如图，$\triangle ABC$ 中，$\angle ACB = 90^\circ$，$BC = 6$，$AC = 8$。点 $D$ 在边 $CB$ 上，将 $\triangle ACD$ 沿着 $AD$ 翻折至 $\triangle AC'D$ 的位置，射线 $C'D$ 交线段 $AB$ 于点 $E$。当 $\triangle EDB$ 是等腰三角形时，$\triangle ADE$ 的面积为\underline{\quad\quad\quad}。

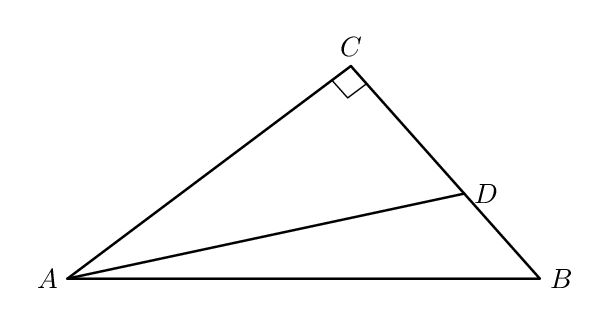
【解答】
【答案】$16\sqrt{5}-32$ 或 $\frac{20}{3}$

\vspace{1em}

【分析】当 $DE = BE$ 时，过点 $E$ 作 $EF \perp BD$ 于 $F$，过点 $D$ 作 $DG \perp BE$ 于 $G$，利用勾股定理可得 $AB = 10$，解直角三角形得到 $\sin B = \frac{4}{5}, \cos B = \frac{3}{5}$；设 $BF = 3x$，$BD = 6x$，则 $CD = BC - BD = 6 - 6x$；可求出 $BE = 5x$，$EF = 4x$，$AE = 10 - 5x$；由折叠的性质可得 $AC' = AC = 8$，$C'D = CD = 6 - 6x$，$\angle C' = \angle C = 90^\circ$，则 $C'E = C'D - DE = 6 - 11x$；由勾股定理得 $(10 - 5x)^2 = 8^2 + (6 - 11x)^2$，解方程可推出 $BD = 2$，$AE = \frac{25}{3}$，则 $DG = BD \cdot \sin B = \frac{8}{5}$，即可得到 $S_{\triangle ADE} = \frac{1}{2}AE \cdot DG = \frac{20}{3}$；当 $BD = BE$ 时，过点 $D$ 作 $DH \perp BE$ 于 $H$，设 $BD = BE = 5y$，则 $CD = BC - BD = 6 - 5y$，$AE = AB - BE = 10 - 6y$；解直角三角形得到 $DH = BD \cdot \sin B = 4y$，$BH = BD \cdot \cos B = 3y$，则 $HE = BE - BH = 2y$，由勾股定理得 $DE = \sqrt{DH^2 + EH^2} = 2\sqrt{5}y$，类似可得 $(10 - 5y)^2 = 8^2 + (6 - 5y - 2\sqrt{5}y)^2$，解得 $y = \frac{10 - 4\sqrt{5}}{5}$ 或 $y = 0$（舍去），再根据 $S_{\triangle ADE} = \frac{1}{2}AE \cdot DH$ 计算求解即可；可证明 $\angle DEB = \angle B + 2\angle BAD > \angle B$，则 $DE \neq DB$，据此可得答案。

\vspace{1em}

【详解】解：如图1所示，当 $DE = BE$ 时，过点 $E$ 作 $EF \perp BD$ 于 $F$，过点 $D$ 作 $DG \perp BE$ 于 $G$。

$\because$ 在 $\triangle ABC$ 中，$\angle ACB = 90^\circ$，$BC = 6$，$AC = 8$，
$\therefore AB = \sqrt{AC^2 + BC^2} = 10$，
$\therefore \sin B = \frac{AC}{AB} = \frac{4}{5}, \cos B = \frac{BC}{AB} = \frac{3}{5}$；

$\because DE = BE$，$EF \perp BD$，
$\therefore BD = 2BF$，

设 $BF = 3x$，$BD = 6x$，则 $CD = BC - BD = 6 - 6x$；

在 $\text{Rt}\triangle BEF$ 中，$BE = \frac{BF}{\cos B} = 5x$，
$\therefore EF = BE \cdot \sin B = 4x$，$AE = AB - BE = 10 - 5x$；

由折叠的性质可得 $AC' = AC = 8$，$C'D = CD = 6 - 6x$，$\angle C' = \angle C = 90^\circ$，
$\therefore C'E = C'D - DE = 6 - 11x$；

在 $\text{Rt}\triangle AC'E$ 中，由勾股定理得 $AE^2 = AC'^2 + C'E^2$，
$\therefore (10 - 5x)^2 = 8^2 + (6 - 11x)^2$，

解得 $x = \frac{1}{3}$ 或 $x = 0$（舍去），
$\therefore BD = 2$，$AE = \frac{25}{3}$，

在 $\text{Rt}\triangle BDG$ 中，$DG = BD \cdot \sin B = \frac{8}{5}$，
$\therefore S_{\triangle ADE} = \frac{1}{2}AE \cdot DG = \frac{20}{3}$；

\vspace{1em}

如图2所示，当 $BD = BE$ 时，过点 $D$ 作 $DH \perp BE$ 于 $H$。

设 $BD = BE = 5y$，
$\therefore CD = BC - BD = 6 - 5y$，$AE = AB - BE = 10 - 5y$；

在 $\text{Rt}\triangle BDH$ 中，$DH = BD \cdot \sin B = 4y$，$BH = BD \cdot \cos B = 3y$，
$\therefore HE = BE - BH = 2y$，

在 $\text{Rt}\triangle DEH$ 中，由勾股定理得 $DE = \sqrt{DH^2 + EH^2} = 2\sqrt{5}y$，

由折叠的性质可得 $AC' = AC = 8$，$C'D = CD = 6 - 5y$，$\angle C' = \angle C = 90^\circ$，
$\therefore C'E = C'D - DE = 6 - 5y - 2\sqrt{5}y$，

在 $\text{Rt}\triangle AC'E$ 中，由勾股定理得 $AE^2 = AC'^2 + C'E^2$，
$\therefore (10 - 5y)^2 = 8^2 + (6 - 5y - 2\sqrt{5}y)^2$，

解得 $y = \frac{10 - 4\sqrt{5}}{5}$ 或 $y = 0$（舍去），

$\therefore S_{\triangle ADE} = \frac{1}{2}AE \cdot DH$
$= \frac{1}{2} \cdot (10 - 5y) \cdot 4y$
$= 20y - 10y^2$
$= 20 \times \frac{10 - 4\sqrt{5}}{5} - 10 \times \left(\frac{10 - 4\sqrt{5}}{5}\right)^2$
$= 16\sqrt{5} - 32$；

\vspace{1em}

由折叠的性质可得 $\angle ADC = \angle ADE$，
$\because \angle DEB = \angle BAD + \angle ADE$，$\angle ADC = \angle B + \angle BAD$，
$\therefore \angle DEB = \angle B + 2\angle BAD > \angle B$，
$\therefore DE \neq DB$；

综上所述，$\triangle ADE$ 的面积为 $16\sqrt{5}-32$ 或 $\frac{20}{3}$。

故答案为：$16\sqrt{5}-32$ 或 $\frac{20}{3}$。

\vspace{1em}

【点睛】本题主要考查了等腰三角形的性质，勾股定理，折叠的性质，解直角三角形，利用分类讨论的思想求解是解题的关键。
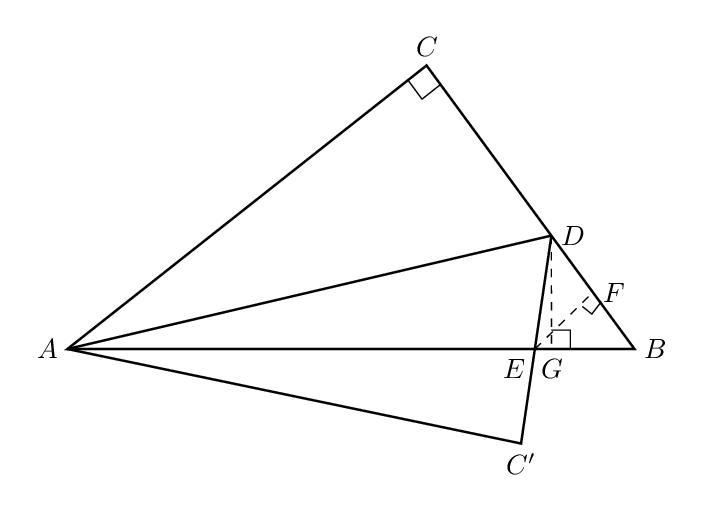
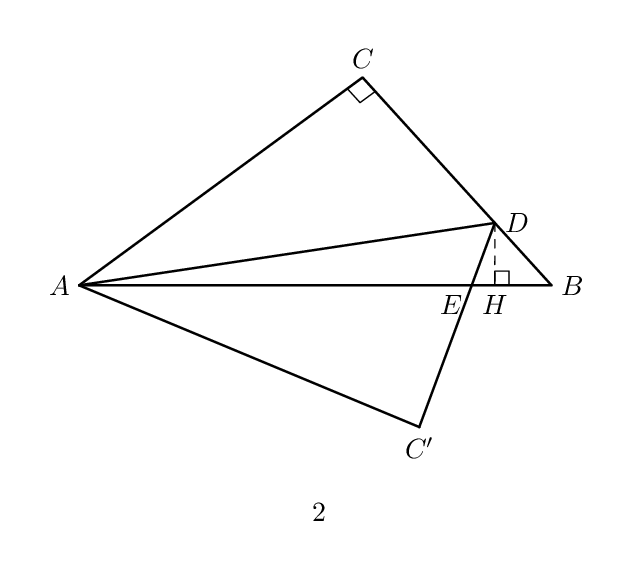